Field crop: maize
Growth stage: 2
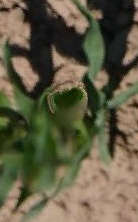
Species: maize